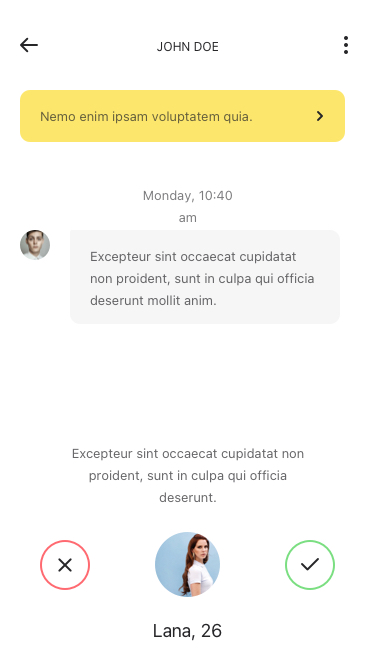
Text in this UI design:
Lana, 26
Nemo enim ipsam voluptatem quia.
Excepteur sint occaecat cupidatat non proident, sunt in culpa qui officia deserunt mollit anim.
Monday, 10:40 am
Excepteur sint occaecat cupidatat non proident, sunt in culpa qui officia deserunt.